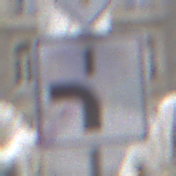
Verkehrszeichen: VerlaufVorfahrtsstrasse5
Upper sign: Vorfahrtsstrasse
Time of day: Midday
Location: Outdoor (Urban)
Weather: Overcast
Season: NotSpecified
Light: Natural